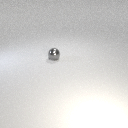
small gray metal sphere